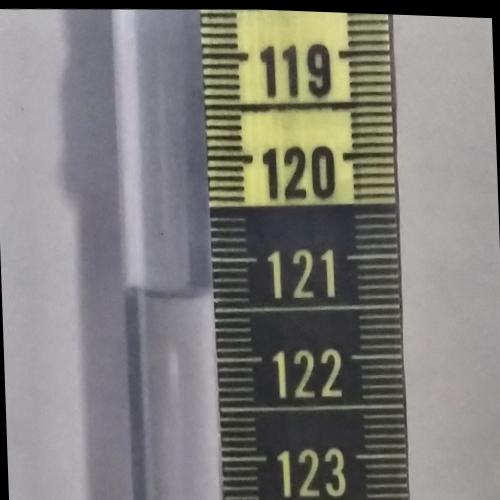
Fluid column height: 121.4 cm